Interaction volume radius: 10 \u00c5
Interaction volume height: 30 \u00c5
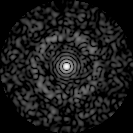
Disorder parameter: 0.8127